Question: Im using 'Navigation Controller' for my 'ViewControllers',I set my 'importantViewController' as something like this to be its 'RootView':
'''
UINavigationController *navControl = [[UINavigationController alloc] initWithRootViewController: vc];
[self presentModalViewController: navControl animated: YES];
'''
Then, I pushView anotherView the 'FrontViewController' like this:
'''
[self.navigationController pushViewController:vc animated:YES];
'''
After a button is pressed in 'FrontViewController' another view will be pushed 'ViewA' but it is connected with another ViewController 'ViewB' the same way as this AGAIN:
'''
[self.navigationController pushViewController:vc animated:YES];
'''
(Which I think Im doing wrong when dismissing either of them with '[self.navigationController popViewControllerAnimated:YES];')
This is an illustration:

My problem is, I need to navigate between View A and View B then when I dismiss either of them it will got back to 'FrontViewController'. Like a child of a child View. Thanks.
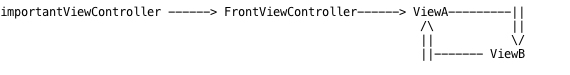
Answer: I think this is for , but try this,
From View B write code like this
'''
[[self parentViewController].navigationController popViewControllerAnimated:YES];
'''
and From View A you can write,
'''
[self.navigationController popViewControllerAnimated:YES];
'''
Or either you can use this,
'''
[self.navigationController popToViewController:frontViewController animated:YES];
'''
'''
for (UIViewController *tmpController in [self.navigationController viewControllers])
{
if ([tmpController isKindOfClass:[FrontViewController class]])
{
[self.navigationController popToViewController:tmpController animated:YES];
break;
}
}
'''
This is the best solution to achieve this.
Write this code on both of your View A or B.
Hope it works now :-)